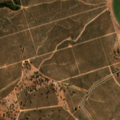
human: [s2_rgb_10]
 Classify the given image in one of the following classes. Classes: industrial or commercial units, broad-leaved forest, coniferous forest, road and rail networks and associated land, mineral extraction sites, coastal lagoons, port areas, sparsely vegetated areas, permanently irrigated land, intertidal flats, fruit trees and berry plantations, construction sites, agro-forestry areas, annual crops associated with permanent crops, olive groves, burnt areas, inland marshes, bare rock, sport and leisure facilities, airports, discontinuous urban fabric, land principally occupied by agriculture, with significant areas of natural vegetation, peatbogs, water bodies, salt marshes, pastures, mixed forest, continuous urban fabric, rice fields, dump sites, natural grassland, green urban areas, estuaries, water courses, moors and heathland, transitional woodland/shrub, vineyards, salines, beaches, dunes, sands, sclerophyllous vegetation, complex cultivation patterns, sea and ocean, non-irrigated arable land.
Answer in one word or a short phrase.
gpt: permanently irrigated land, olive groves, agro-forestry areas